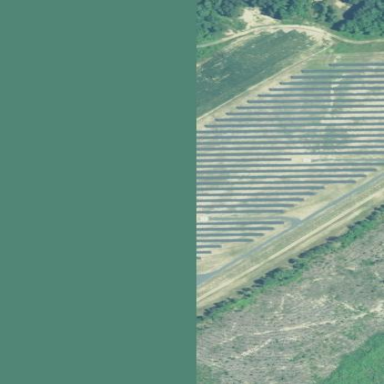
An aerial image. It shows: Solar power plant with photovoltaic technology surrounded by fence.